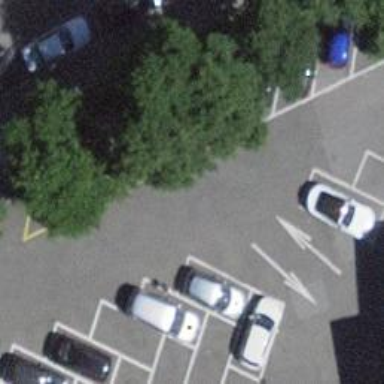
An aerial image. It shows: Parking space designated for disabled individuals.